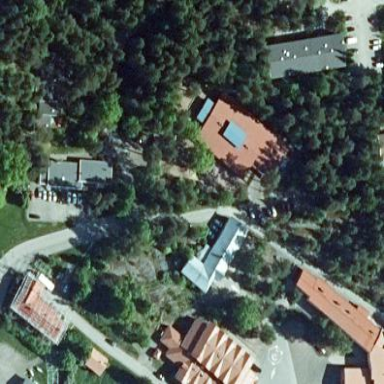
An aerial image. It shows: Kindergarten.